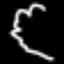
Label: squiggle